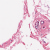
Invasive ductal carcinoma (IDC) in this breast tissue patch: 0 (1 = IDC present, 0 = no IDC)